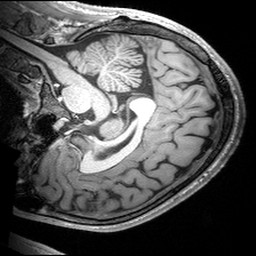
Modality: T1w
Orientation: sagittal
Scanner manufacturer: siemens
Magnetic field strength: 3 T
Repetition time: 2.53 s
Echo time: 0.00299 s